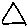
Label: triangle